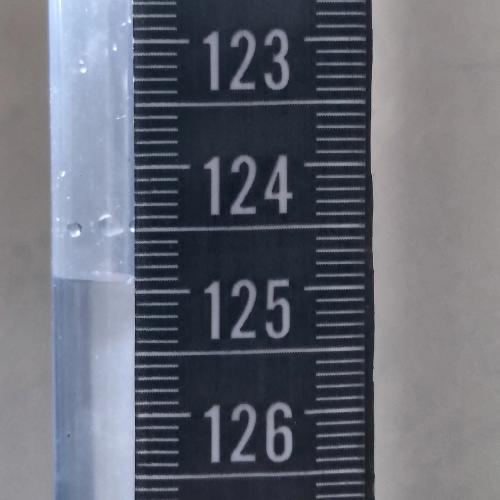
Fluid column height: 124.9 cm